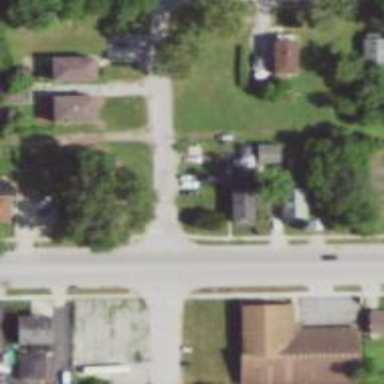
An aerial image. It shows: Alley classified as service road.